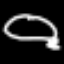
Label: frog